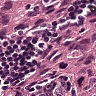
Metastatic tissue present: yes